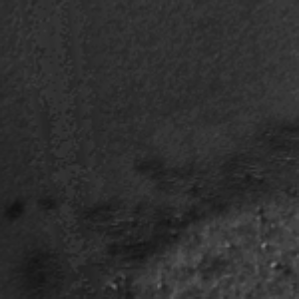
Label: frost